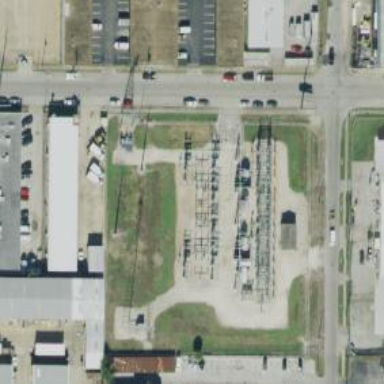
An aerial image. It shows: Outdoor power substation surrounded by fence. The substation is specifically for distribution purposes.